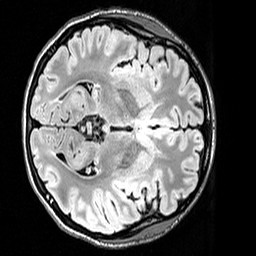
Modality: FLAIR
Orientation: axial
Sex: female
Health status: ill
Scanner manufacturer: siemens
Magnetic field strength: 3 T
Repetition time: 5 s
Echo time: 0.388 s